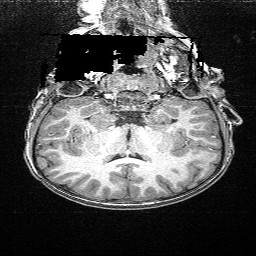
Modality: T1w
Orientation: sagittal